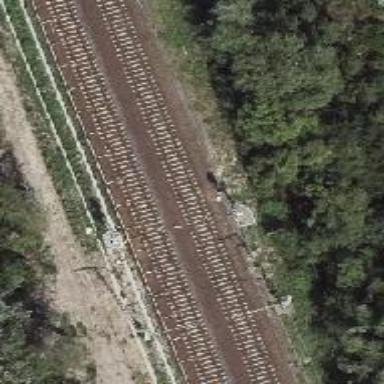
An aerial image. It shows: Railway signal.